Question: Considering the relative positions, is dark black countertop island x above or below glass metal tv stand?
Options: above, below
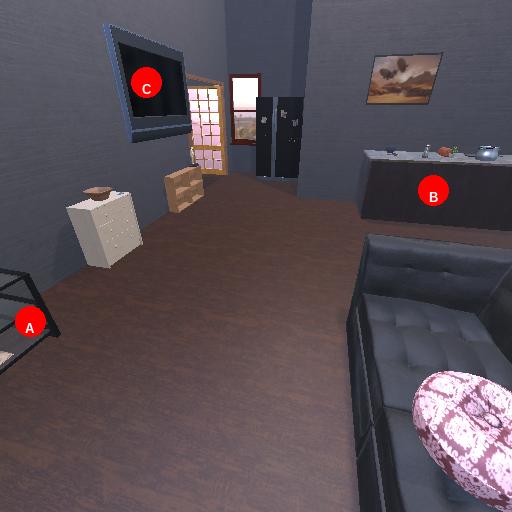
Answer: above